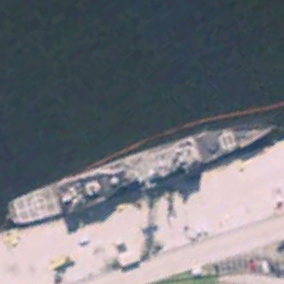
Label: cruiser